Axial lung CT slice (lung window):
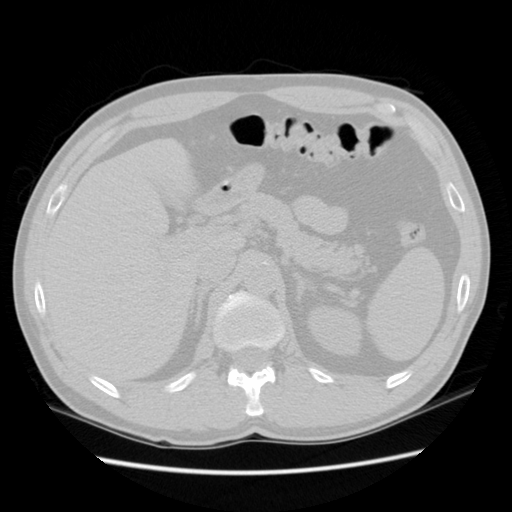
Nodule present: no